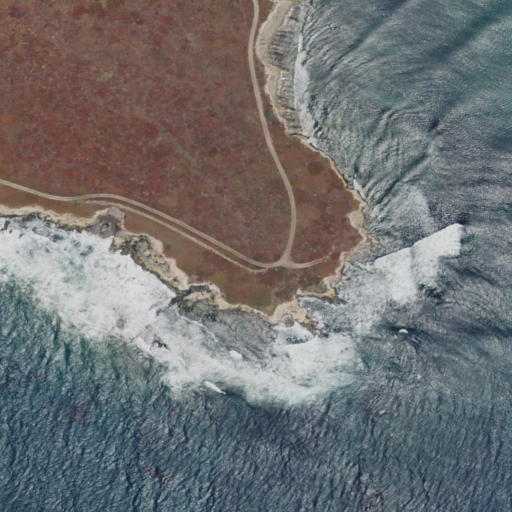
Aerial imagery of cape in California named Government Point containing open water, shrub, herbaceous wetlands, woody wetlands, grassland, low intensity development, and high intensity development